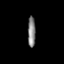
Tissue: lung
Cell type: Others
Senescence score: 0.5817
Nuclear area (px): 232
Mean DAPI intensity: 132.802